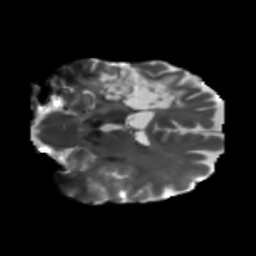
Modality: T2w
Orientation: coronal
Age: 58
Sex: male
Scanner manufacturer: siemens
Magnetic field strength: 3 T
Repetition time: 5.25 s
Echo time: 0.08 s